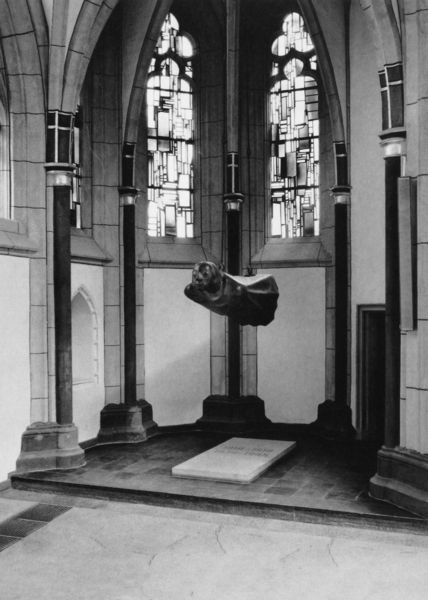
Titel: Barlachs Güstrower Ehrenmal (Zweitguss), Hängung in der Antoniterkirche
Künstler: Ernst Barlach
Institution: Köln, Antoniterkirche
Schlagwörter: fenster, licht, säulen, tür, sockel, stein, innenraum, kirche, boden, figur, gotik, engel, skulptur, mauer, türe, pilaster, ernst, foto, fotografie, hängen, kreuz, schweben, gruft, hängend, apsis, kapelle, steinboden, schwebend, halbsäule, seitenkapelle, sakralraum, steinplatte, barlach, lautsprecher, schwebender, gedenkplatte, hängefigur, chkirche